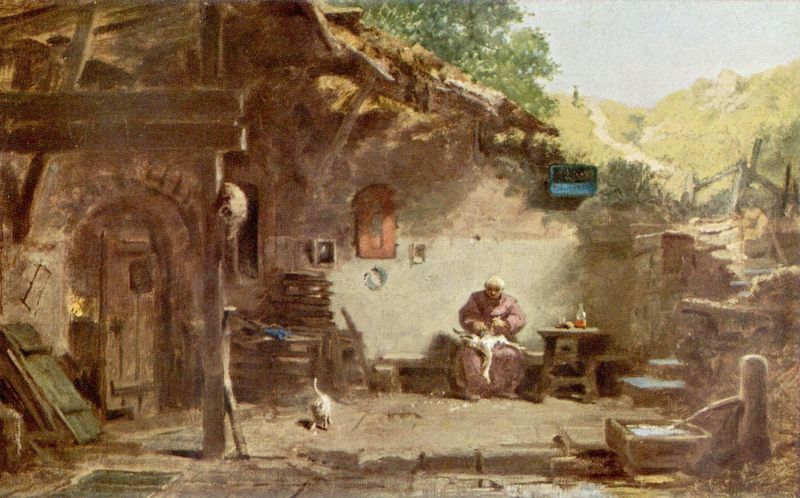
Titel: Alter Mönch vor der Klause
Künstler: Carl Spitzweg
Standort: Schweinfurt
Institution: Sammlung Georg Schäfer
Schlagwörter: baum, berg, blau, felsen, gemälde, himmel, mann, schatten, wasser, weiß, aquarell, bäume, gelb, grün, landschaft, ocker, sitzen, braun, fenster, frau, glas, hell, holz, licht, pfeiler, schwarz, strasse, stroh, säule, tisch, tür, dach, gras, haus, hund, tier, tiere, weg, wiese, zaun, beige, malerei, alt, flasche, wand, alte, schädel, stein, steine, tot, bild, öl, horizont, hügel, natur, hütte, pfad, sonne, wege, boden, interieur, kutte, höhle, tal, brunnen, genre, landleben, deutschland, bilder, ente, gans, bogen, berge, farben, mauer, ziegel, farbe, bauernhof, hof, türe, idylle, bank, romantik, ölgemälde, treppe, wein, balken, deutsch, stufen, bretter, bauer, unscharf, pfosten, katze, carl spitzweg, eingang, hinterhof, keller, spitzweg, ruine, gerüst, schaf, schlachten, helligkeit, strohdach, pfahl, brett, leinwand, gänse, kacheln, rom, rustika, biedermeier, kaputt, öffnung, säge, jäger, stall, mönch, stapel, trog, ständer, zerlegen, hahn, huhn, rupfen, einblick, vogelbauer, vogelkäfig, spätromantik, ziege, wohnen, holzbalken, wasserstelle, ruinös, talsohle, zerfall, franziskaner, luke, gebälk, henne, hühner, quelle, eremit, einsiedler, flache, holzscheit, scheit, pumpe, riegel, eröffnung, blechen, eremitage, trinkwasser, schlechte qualität, lkatze, qlle, glas tür, kalender strasse brunnen katze